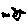
Label: bird